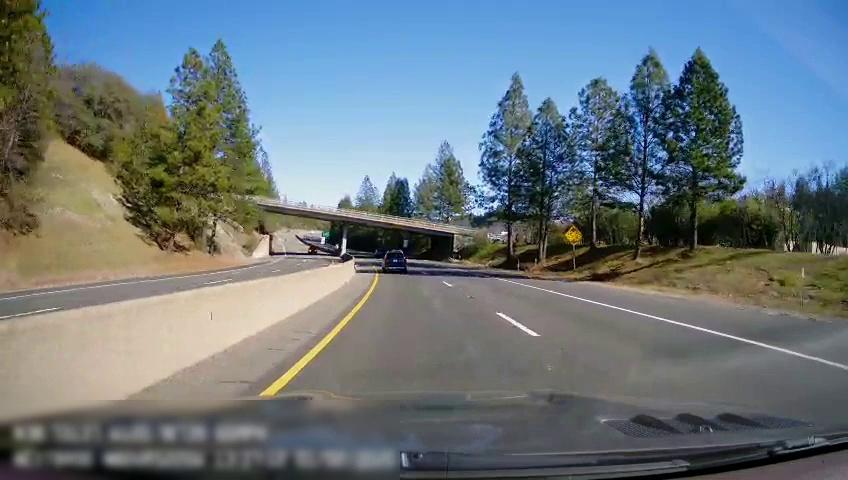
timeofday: Day
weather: Sunny
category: Drivable Space
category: Drivable Space
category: Vehicles | SUV
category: Vehicles | Car
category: Lanes | Current Lane
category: Lanes | Current Lane
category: Lanes | Alternate Lane
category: Lanes | Opposite Lane
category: Lanes | Opposite Lane
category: Traffic | Signs